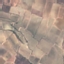
Label: PermanentCrop